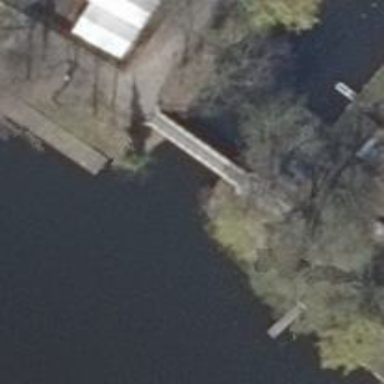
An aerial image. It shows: Footway on bridge.